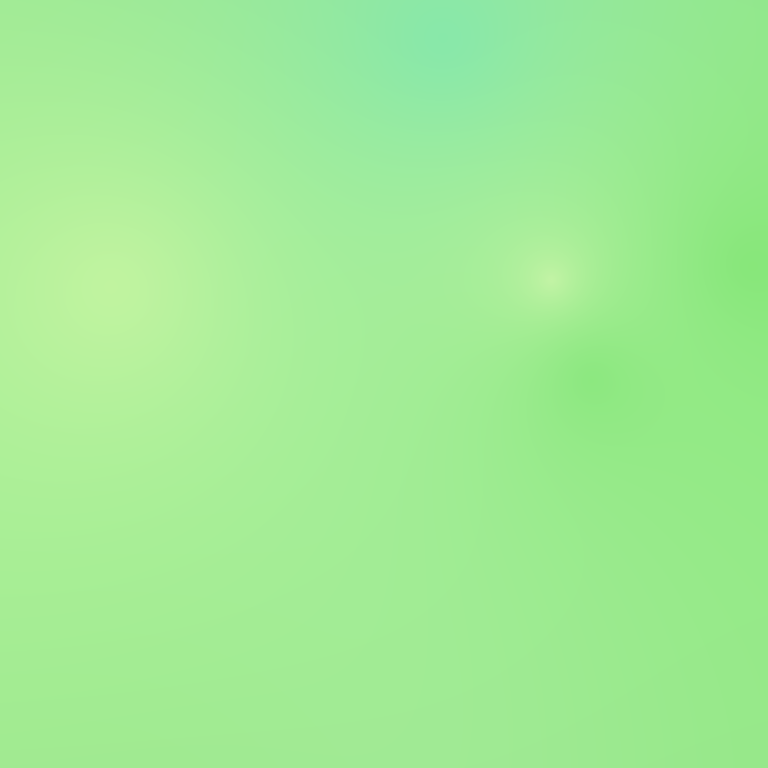
Abstract light effect, smooth gradient from soft green to light teal, calm atmosphere, diffuse glow, no room, no furniture, no objects.